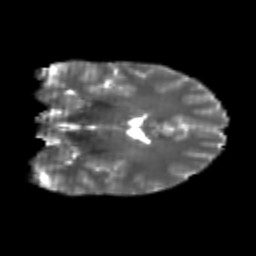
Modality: T2w
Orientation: coronal
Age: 22
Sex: male
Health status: healthy
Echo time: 0.074 s